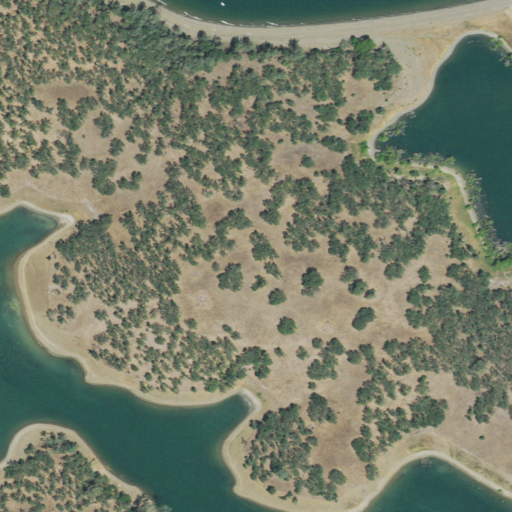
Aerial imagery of island in California named Small Island containing shrub, grassland, open water, herbaceous wetlands, and barren land